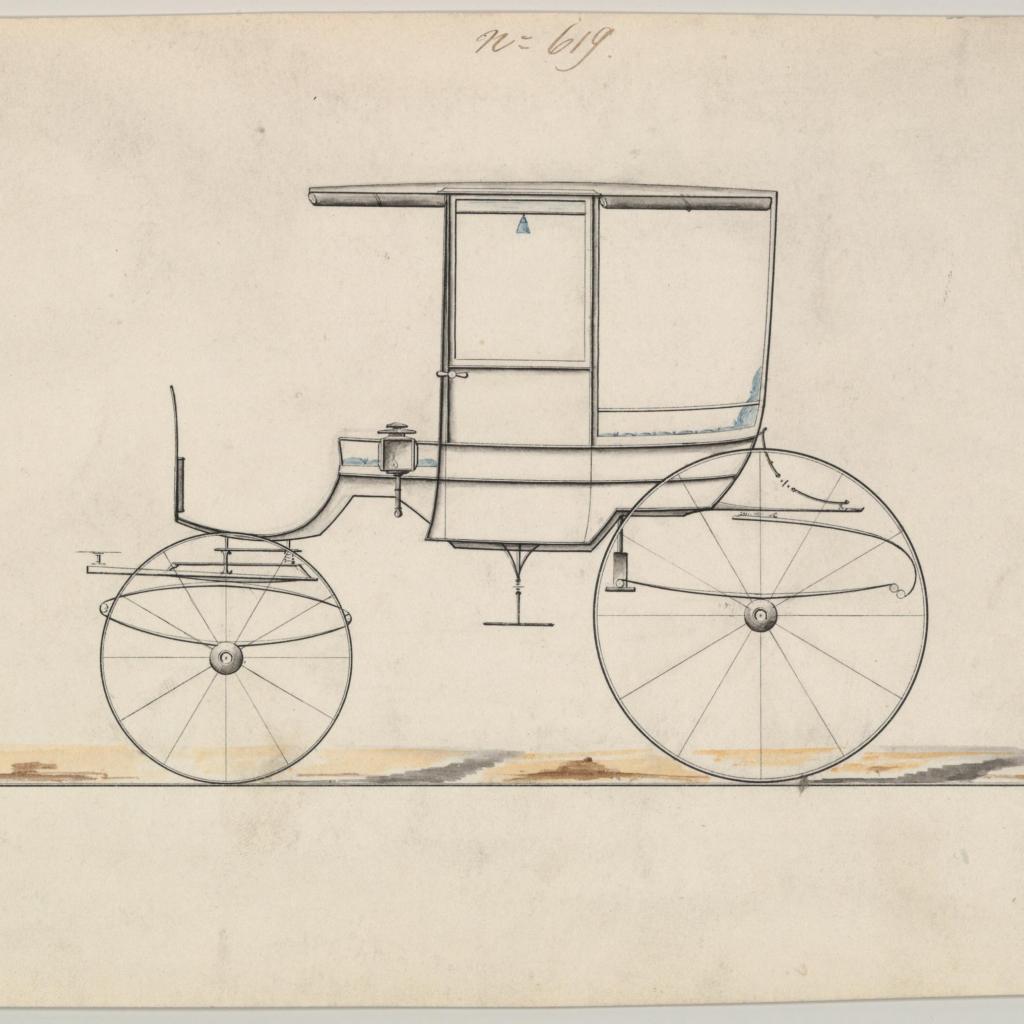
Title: Design for Rockaway, no. 619
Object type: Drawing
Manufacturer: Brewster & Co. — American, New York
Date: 1850–70
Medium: Pen and black ink, watercolor and gouache
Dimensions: sheet: 6 x 8 1/2 in. (15.2 x 21.6 cm)
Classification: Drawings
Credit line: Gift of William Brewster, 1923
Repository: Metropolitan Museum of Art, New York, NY